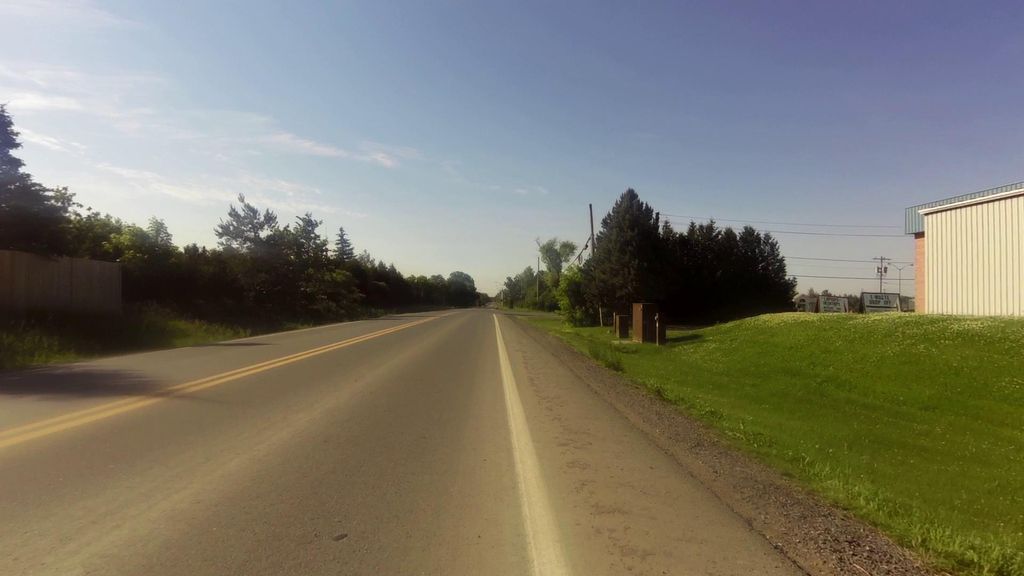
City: ottawa-gatineau